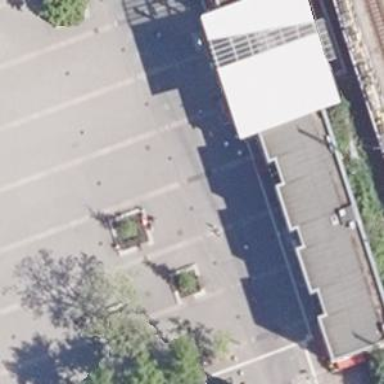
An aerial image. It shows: View of roof of building.